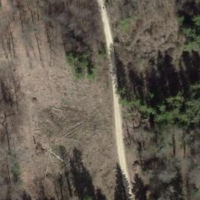
EUNIS habitat code: 44
Species observed at this site:
Lonicera periclymenum